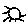
Label: sun